Field crop: tomato
Growth stage: 2
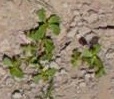
Species: portulaca